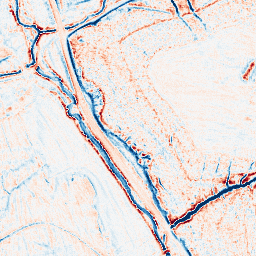
Category: edge_preserving
Decomposition family: anisotropic_diffusion
Decomposition parameters: iterations: 20
kappa: 10
gamma: 0.1
Upsampling method: fft_zeropad
Upsampling parameters: scale: 2
Upsampling scale: 2